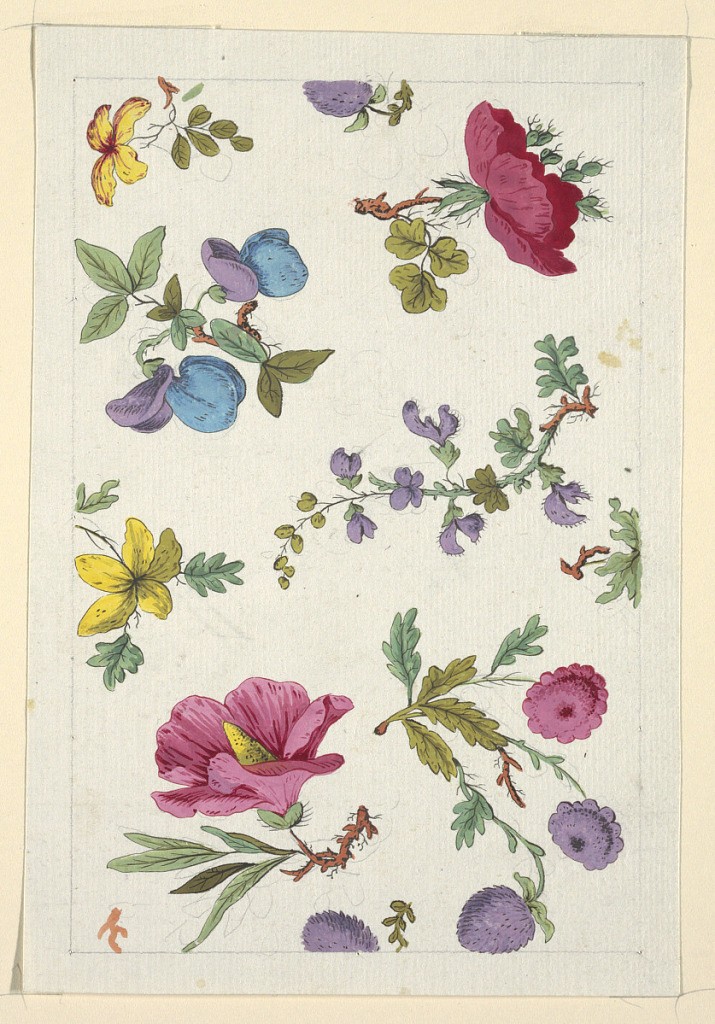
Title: Floral design for printed textile
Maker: Louis-Albert DuBois, Swiss, 1752–1818
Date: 1800–1818
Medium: Brush and gouache on white wove paper
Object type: Drawing
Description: Multi-colored sprigs of flowers, green leaves on white ground, lined graphite border.